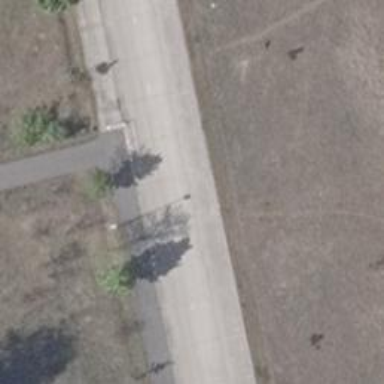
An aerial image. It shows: Unclassified road with concrete plates surface.